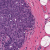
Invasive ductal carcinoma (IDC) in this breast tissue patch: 0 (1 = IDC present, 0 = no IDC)